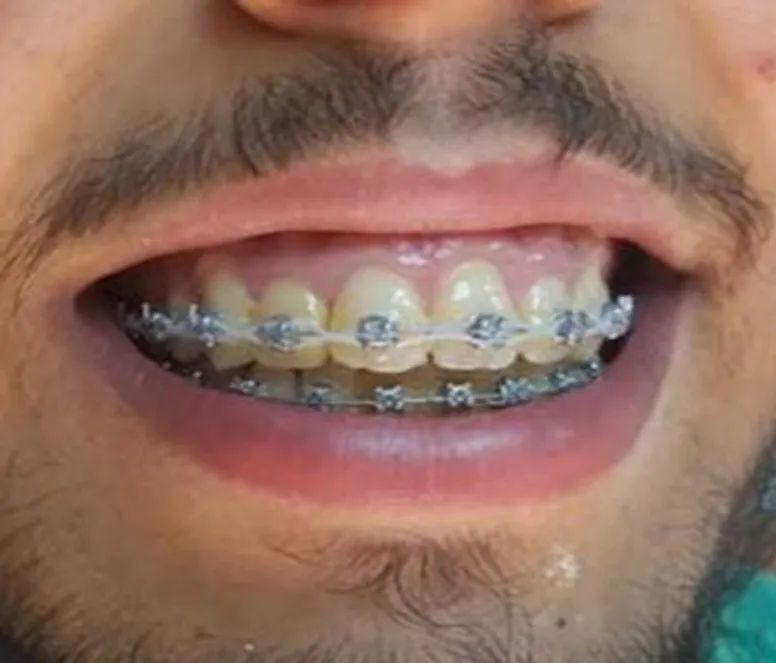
postoperatively clinical view at 12-month follow-up.
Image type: medical_photograph (oral_photograph)